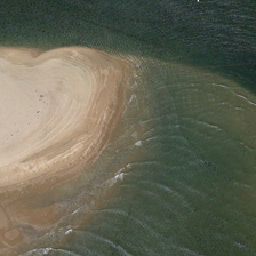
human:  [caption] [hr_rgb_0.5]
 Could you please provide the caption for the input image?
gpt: The yellow beach is surrounded by the green sea.

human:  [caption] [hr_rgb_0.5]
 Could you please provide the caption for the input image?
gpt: Yellow beaches are surrounded by green oceans.

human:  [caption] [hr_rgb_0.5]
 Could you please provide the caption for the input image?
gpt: Yellow beaches are surrounded by half-green oceans.

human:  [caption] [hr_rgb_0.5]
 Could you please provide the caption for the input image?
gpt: The yellow beach is half surrounded by the green sea.

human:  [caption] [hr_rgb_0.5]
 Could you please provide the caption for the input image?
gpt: Yellow beaches are surrounded by green oceans.